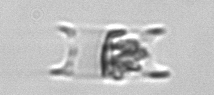
Label: Eucampia